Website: home-depot
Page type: cart
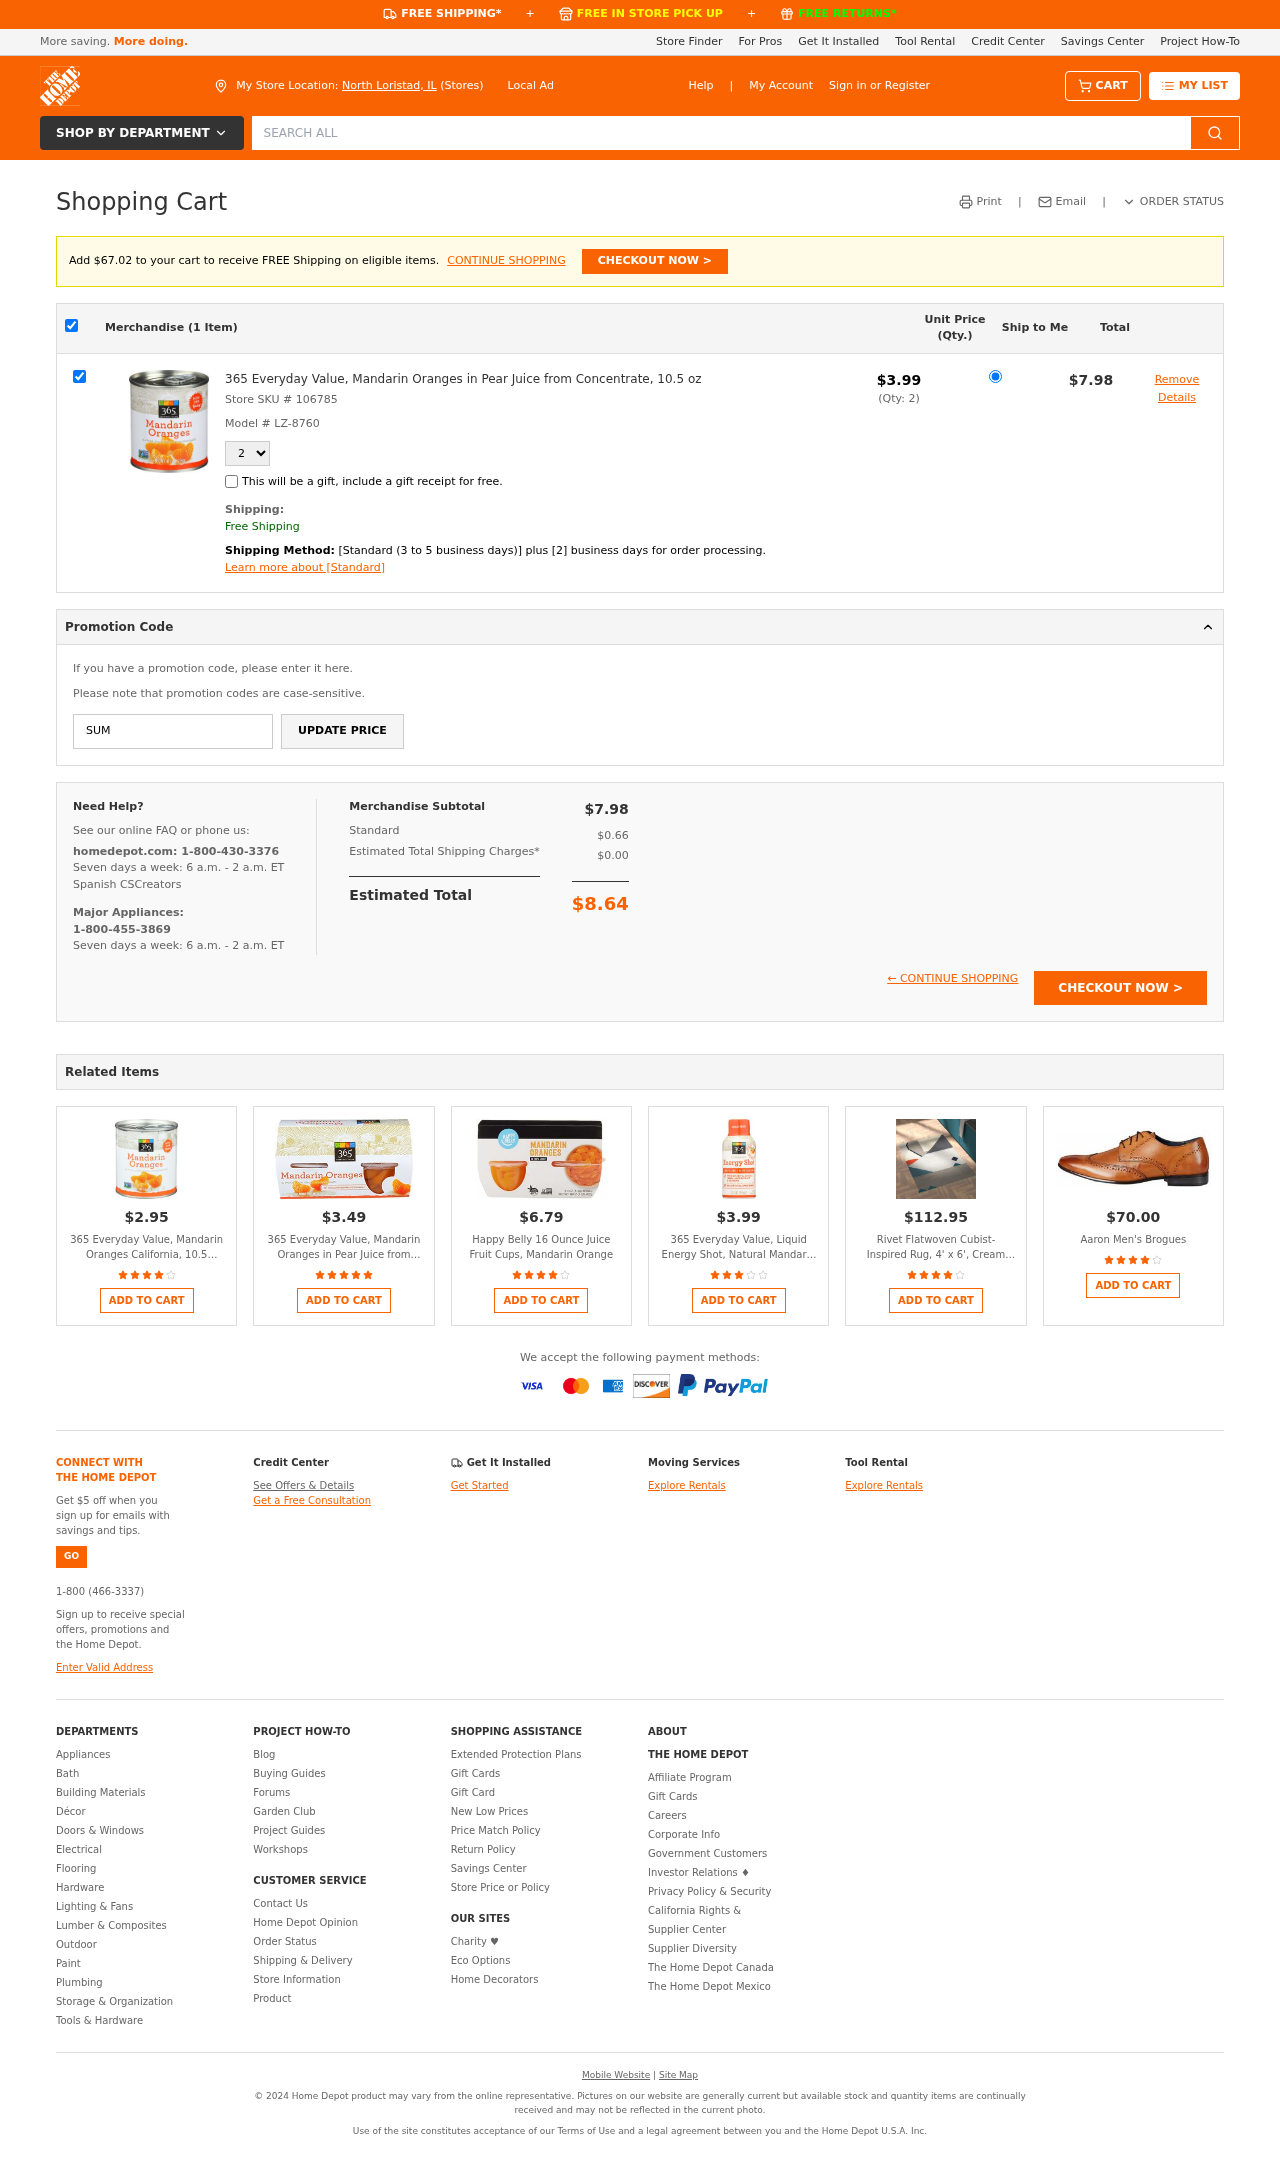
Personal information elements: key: PII_CITY_STATE
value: North Loristad, IL
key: PII_PROMO_CODE
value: SUMMER37
Product elements: key: PRODUCT1_NAME
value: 365 Everyday Value, Mandarin Oranges in Pear Juice from Concentrate, 10.5 oz
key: PRODUCT1_PRICE
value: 3.99
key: PRODUCT1_QUANTITY
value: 2
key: PRODUCT2_NAME
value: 365 Everyday Value, Mandarin Oranges California, 10.5 Ounce
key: PRODUCT2_PRICE
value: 2.95
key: PRODUCT2_RATING
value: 4.3
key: PRODUCT3_NAME
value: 365 Everyday Value, Mandarin Oranges in Pear Juice from Concentrate (4 - 4 oz bowls), 16 oz
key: PRODUCT3_PRICE
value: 3.49
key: PRODUCT3_RATING
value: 4.5
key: PRODUCT4_NAME
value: Happy Belly 16 Ounce Juice Fruit Cups, Mandarin Orange
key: PRODUCT4_PRICE
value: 6.79
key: PRODUCT4_RATING
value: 4.3
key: PRODUCT5_NAME
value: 365 Everyday Value, Liquid Energy Shot, Natural Mandarin Orange Flavor, 2 fl oz
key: PRODUCT5_PRICE
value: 3.99
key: PRODUCT5_RATING
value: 3.4
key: PRODUCT6_NAME
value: Rivet Flatwoven Cubist-Inspired Rug, 4' x 6', Cream and Gray with Orange
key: PRODUCT6_PRICE
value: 112.95
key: PRODUCT6_RATING
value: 4.2
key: PRODUCT7_NAME
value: Aaron Men's Brogues
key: PRODUCT7_PRICE
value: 70
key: PRODUCT7_RATING
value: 3.8
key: PRODUCT1_SKU
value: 106785
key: PRODUCT1_MODEL
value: LZ-8760
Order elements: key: AMOUNT_TO_FREE_SHIPPING
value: $67.02
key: ORDER_NUM_ITEMS
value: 1
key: ORDER_SUBTOTAL
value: $7.98
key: ORDER_TAX
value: $0.66
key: ORDER_SHIPPING_COST
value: $0.00
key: ORDER_TOTAL
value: $8.64
Search elements: key: HEADER_SEARCH
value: SEARCH ALL